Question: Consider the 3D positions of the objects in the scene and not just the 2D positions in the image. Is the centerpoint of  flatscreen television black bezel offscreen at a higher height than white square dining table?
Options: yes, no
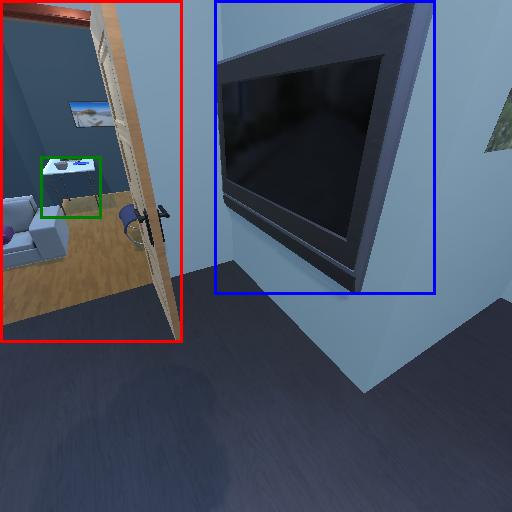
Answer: yes